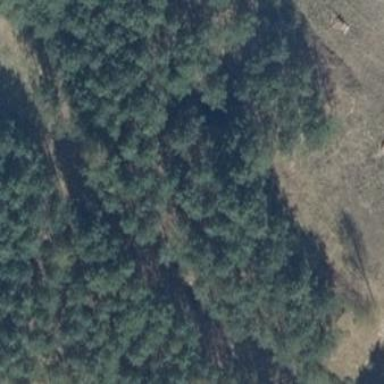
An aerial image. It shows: Forest area predominantly covered with needle-leaved trees.